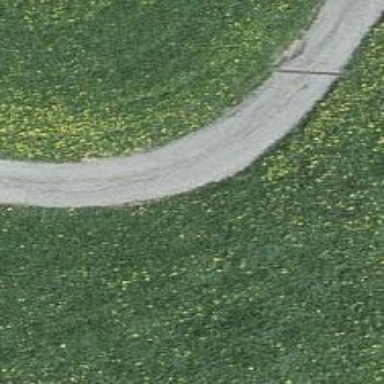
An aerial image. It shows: Service road with grade 1 tracktype.